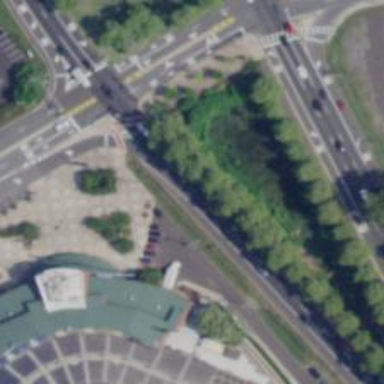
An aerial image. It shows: Pedestrian road.